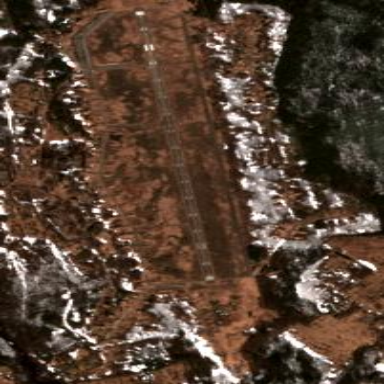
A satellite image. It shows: Military airfield located within larger aerodrome area.